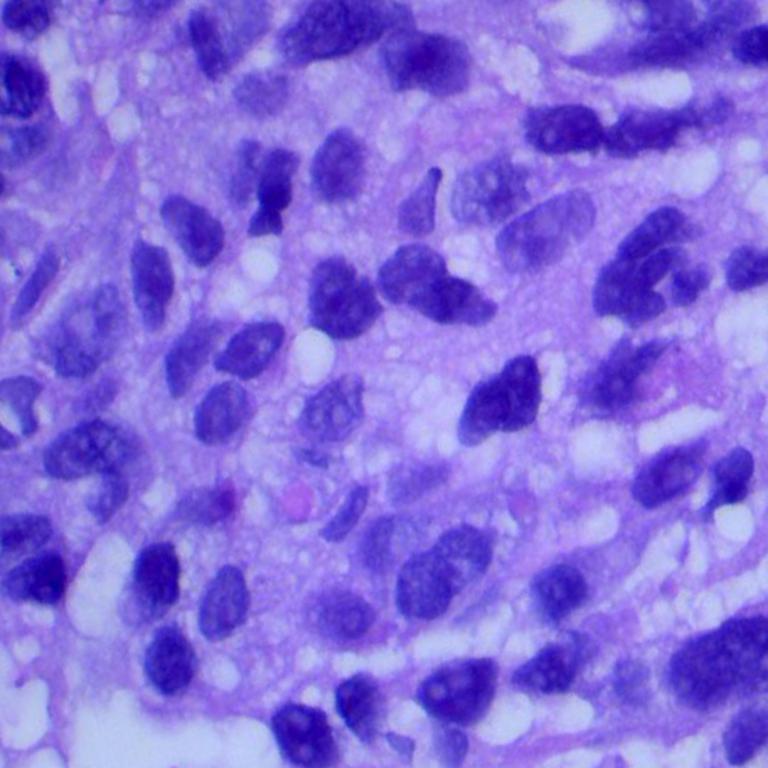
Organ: lung
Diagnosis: squamous carcinomas